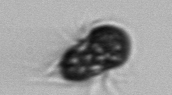
Label: Mesodinium